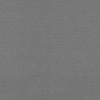
Label: dusty